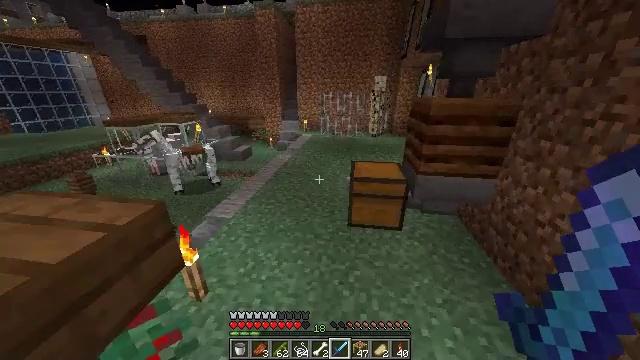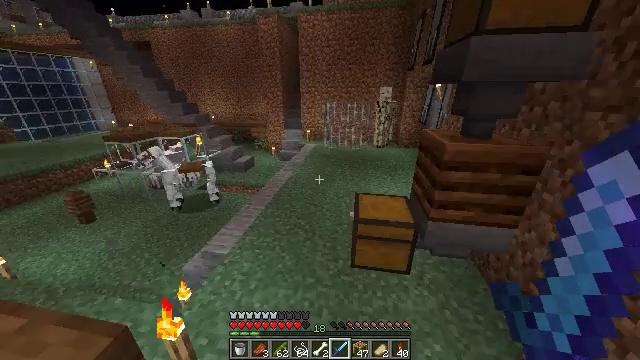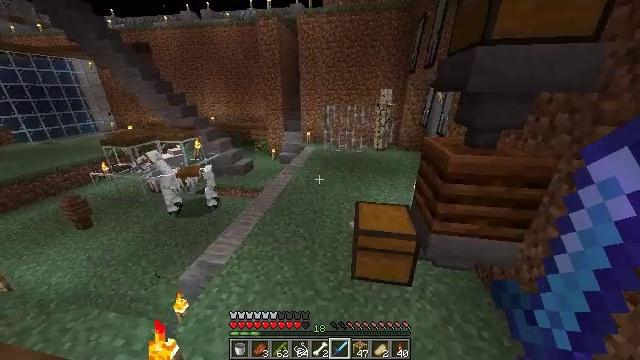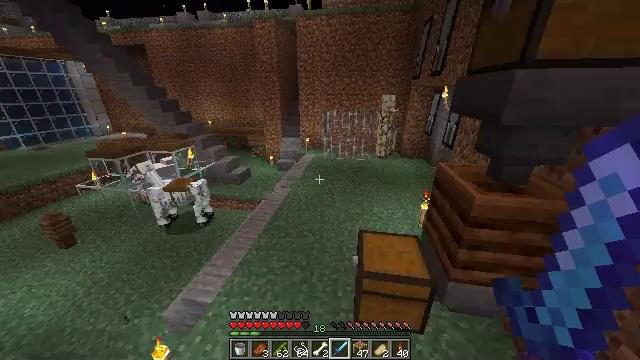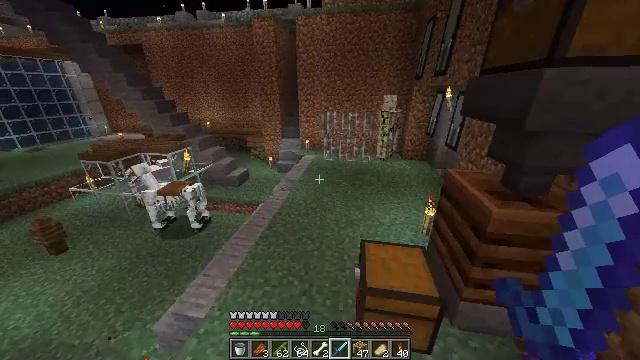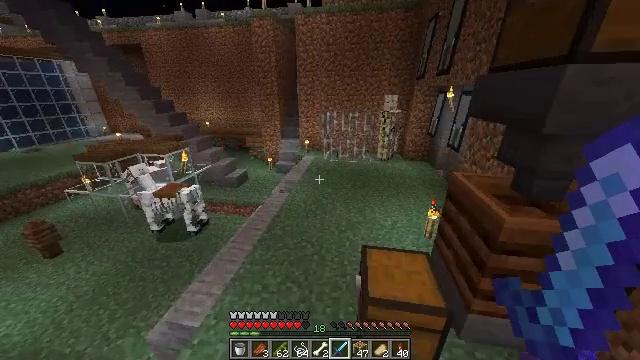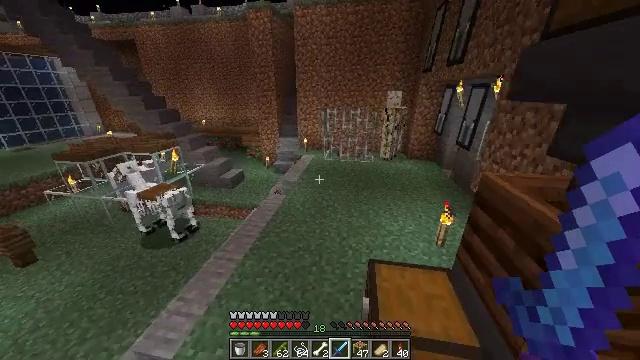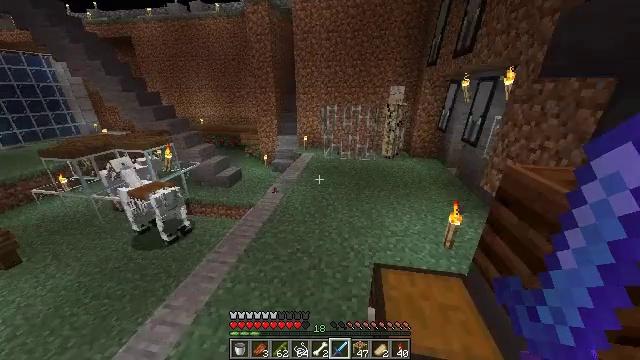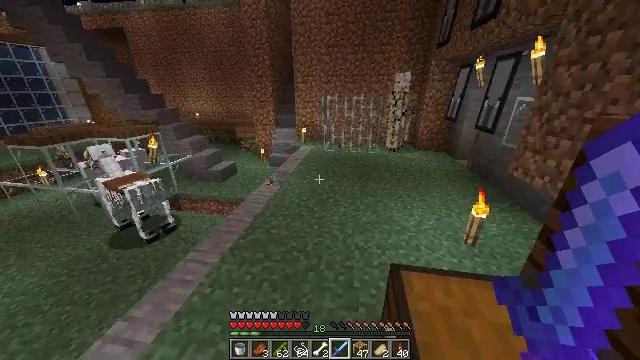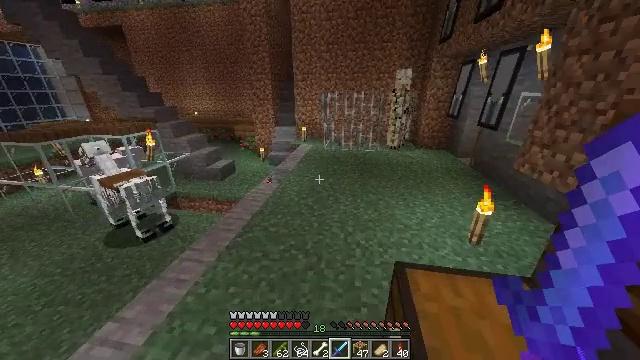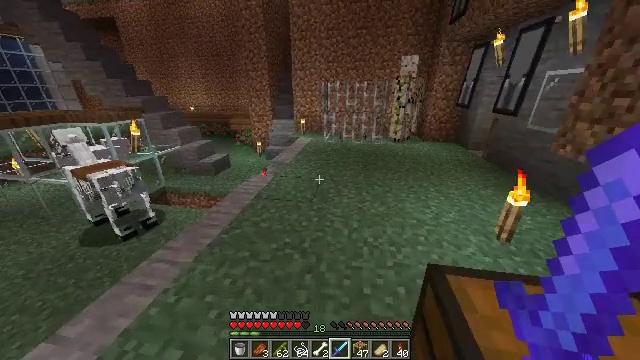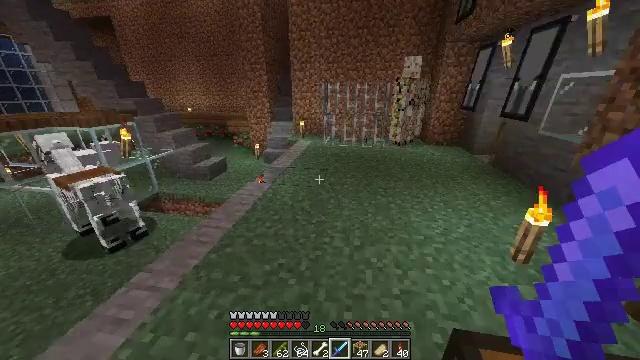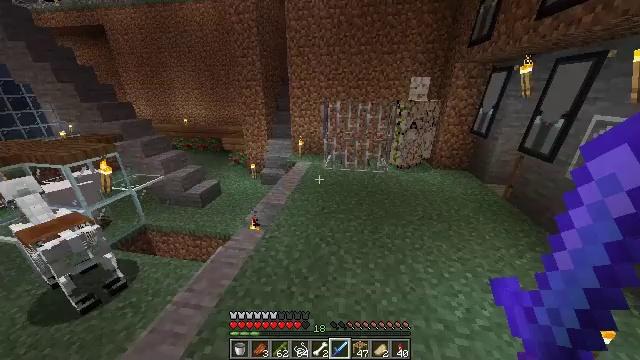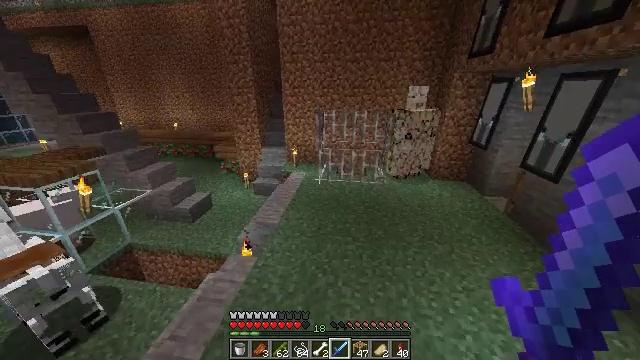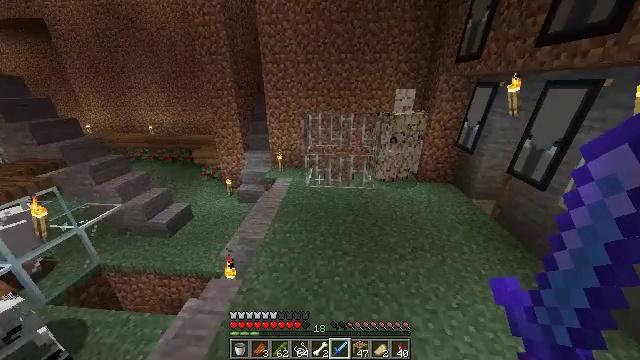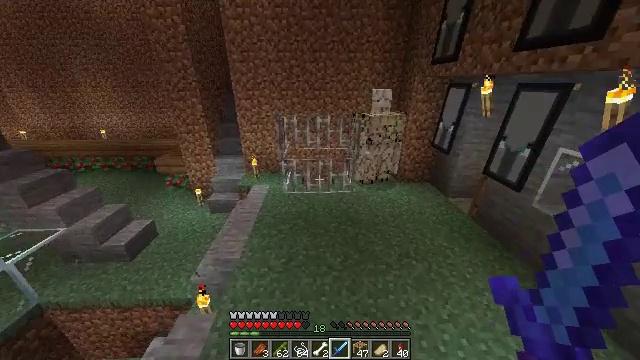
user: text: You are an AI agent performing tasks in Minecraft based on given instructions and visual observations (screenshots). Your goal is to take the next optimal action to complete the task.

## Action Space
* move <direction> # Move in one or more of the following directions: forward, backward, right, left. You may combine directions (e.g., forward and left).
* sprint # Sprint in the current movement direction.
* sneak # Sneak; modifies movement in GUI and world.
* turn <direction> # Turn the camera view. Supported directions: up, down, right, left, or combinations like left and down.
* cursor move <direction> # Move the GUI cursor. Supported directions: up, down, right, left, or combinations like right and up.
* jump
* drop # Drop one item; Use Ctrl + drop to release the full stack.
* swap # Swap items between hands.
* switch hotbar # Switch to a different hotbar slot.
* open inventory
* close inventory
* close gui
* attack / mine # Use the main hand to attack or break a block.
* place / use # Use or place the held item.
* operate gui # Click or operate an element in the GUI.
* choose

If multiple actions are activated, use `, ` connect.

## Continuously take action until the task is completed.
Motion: motion action
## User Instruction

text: Open the crafting table to craft scaffolding with bamboo and string.
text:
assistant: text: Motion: move forward, turn left, jump
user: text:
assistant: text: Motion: move forward, jump
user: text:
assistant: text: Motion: move forward, jump
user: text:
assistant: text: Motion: move forward, jump
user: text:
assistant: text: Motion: move forward, jump
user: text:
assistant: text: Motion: move forward, jump
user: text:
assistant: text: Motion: move forward, jump
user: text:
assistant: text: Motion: move forward, jump
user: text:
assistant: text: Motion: move forward, sprint, jump
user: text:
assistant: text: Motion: move forward, sprint, jump
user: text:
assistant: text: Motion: move forward, sprint, jump
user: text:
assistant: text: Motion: move forward, sprint, jump
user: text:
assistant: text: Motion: move forward, sprint, turn right, jump
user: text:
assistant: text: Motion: move forward, turn right, jump
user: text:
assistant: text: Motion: move forward, turn right, jump
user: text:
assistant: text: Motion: move forward, turn right, jump
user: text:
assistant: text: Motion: move forward, turn right, jump
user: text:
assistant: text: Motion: move forward, turn right, jump
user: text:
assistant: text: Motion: move forward, turn right, jump
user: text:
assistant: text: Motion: move forward, turn right, jump
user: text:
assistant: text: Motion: move forward, sprint, jump
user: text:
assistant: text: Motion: move forward, sprint, jump
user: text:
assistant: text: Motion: move forward, sprint, jump
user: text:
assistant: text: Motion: move forward, sprint, turn right, jump
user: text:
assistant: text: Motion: move forward, sprint, turn right, jump
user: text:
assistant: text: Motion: move forward, turn right, jump
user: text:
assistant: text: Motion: move forward, turn right
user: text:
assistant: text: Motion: move forward, turn right
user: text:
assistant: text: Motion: move forward, turn right and down
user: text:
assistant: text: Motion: move forward, turn right and down